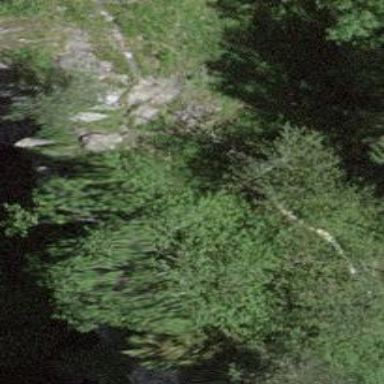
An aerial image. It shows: Natural cliff.